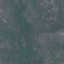
Label: HerbaceousVegetation